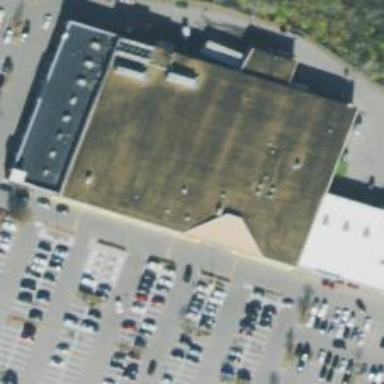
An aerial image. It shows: Supermarket.